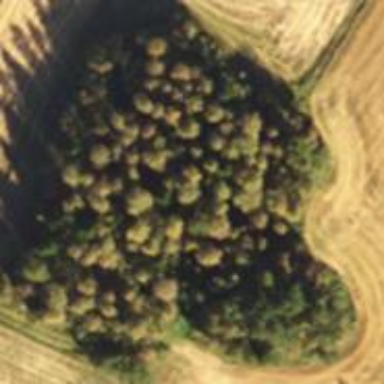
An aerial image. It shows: Forest with needle-leaved trees.